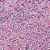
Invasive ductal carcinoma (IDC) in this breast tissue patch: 1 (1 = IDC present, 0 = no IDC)